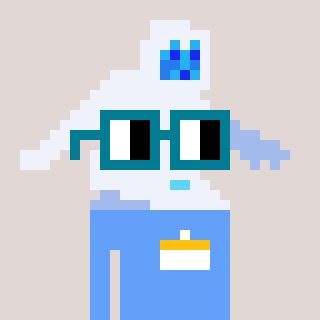
a pixel art character with square dark green glasses, a yeti-shaped head and a blue-colored body on a warm background